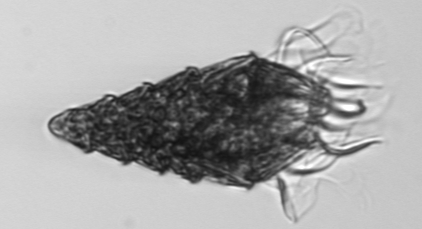
Label: Laboea_strobila